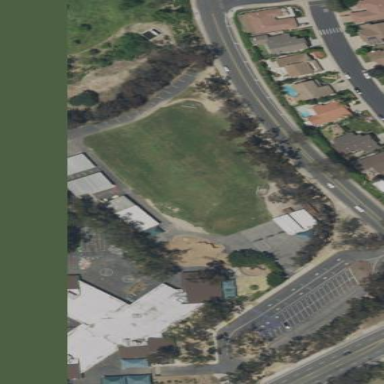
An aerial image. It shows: School.